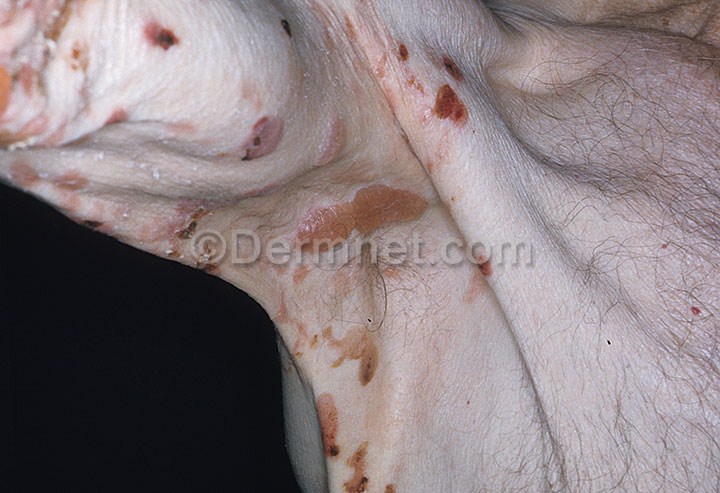
Disease: Bullous Disease Photos